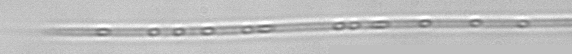
Label: Rhizosolenia